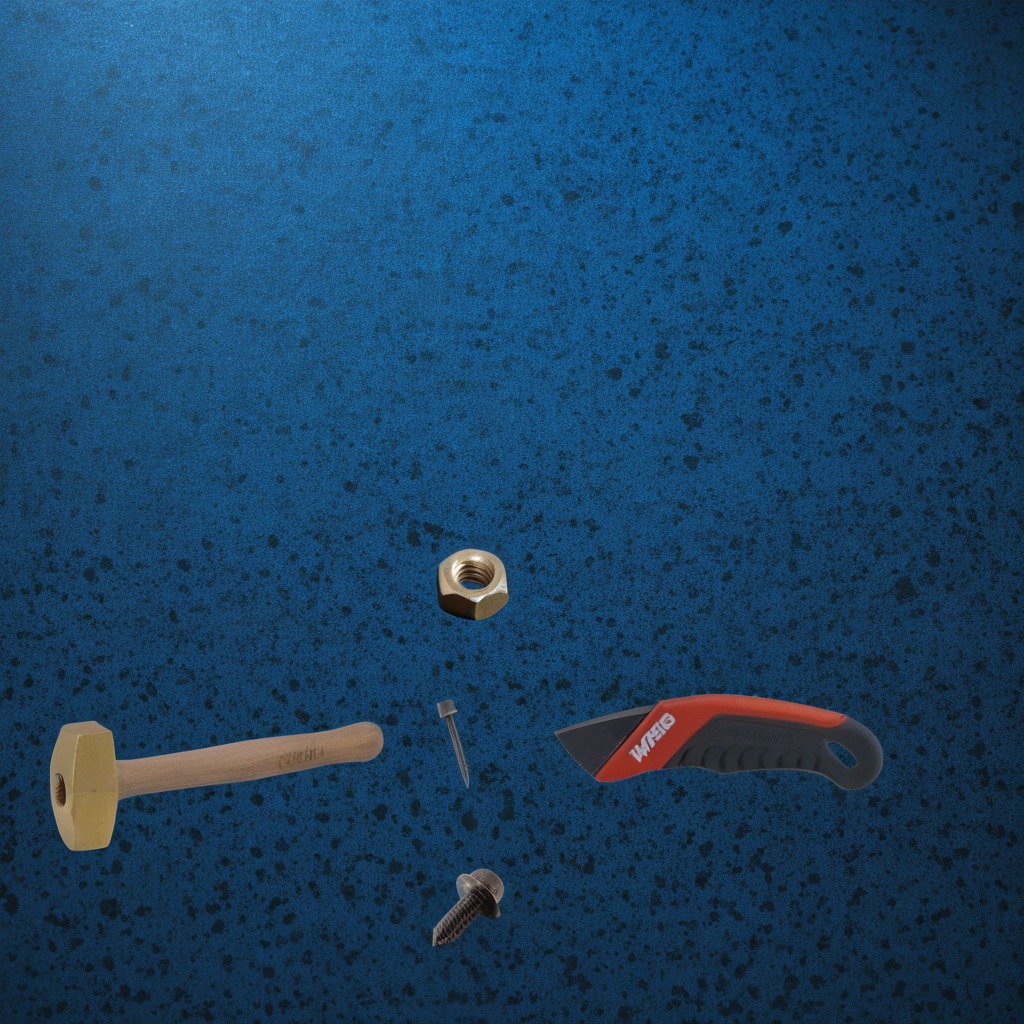
A utility knife, a metal machine screw, an iron nail, a hammer, and a metal nut are lying on the granite tabletop.